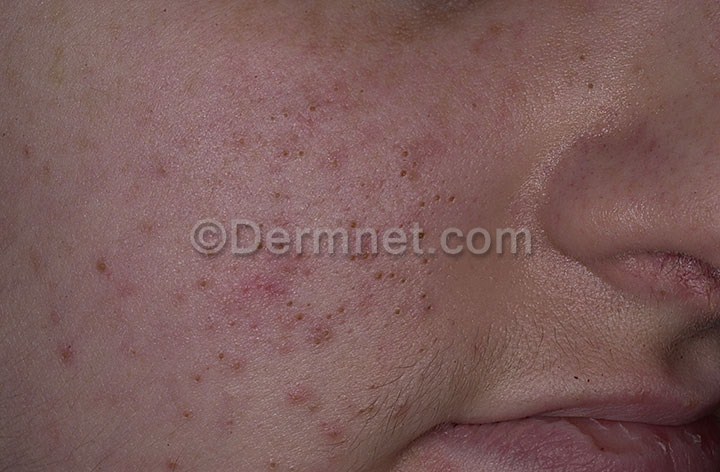
Disease: Acne and Rosacea Photos